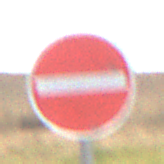
Verkehrszeichen: VerbotDerEinfahrt
Umgebung: Outdoor, Nature
Tageszeit: MorningAfternoon
Wetter: Overcast
Licht: Natural
Jahreszeit: NotSpecified
Kontrast: LowContrast